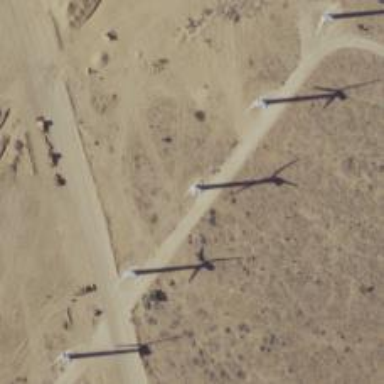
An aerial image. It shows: Wind generator powered by wind turbine.